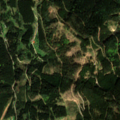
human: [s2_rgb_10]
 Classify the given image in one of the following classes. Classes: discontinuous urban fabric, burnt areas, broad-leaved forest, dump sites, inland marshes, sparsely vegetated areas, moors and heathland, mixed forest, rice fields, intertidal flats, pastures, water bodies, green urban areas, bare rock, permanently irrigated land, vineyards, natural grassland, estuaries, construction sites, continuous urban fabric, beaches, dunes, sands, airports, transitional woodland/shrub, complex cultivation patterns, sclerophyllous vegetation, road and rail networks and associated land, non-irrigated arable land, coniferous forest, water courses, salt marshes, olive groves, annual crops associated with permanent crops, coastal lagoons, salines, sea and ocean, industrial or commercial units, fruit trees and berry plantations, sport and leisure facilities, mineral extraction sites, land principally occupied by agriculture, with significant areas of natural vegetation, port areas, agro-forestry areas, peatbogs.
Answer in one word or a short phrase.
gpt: coniferous forest